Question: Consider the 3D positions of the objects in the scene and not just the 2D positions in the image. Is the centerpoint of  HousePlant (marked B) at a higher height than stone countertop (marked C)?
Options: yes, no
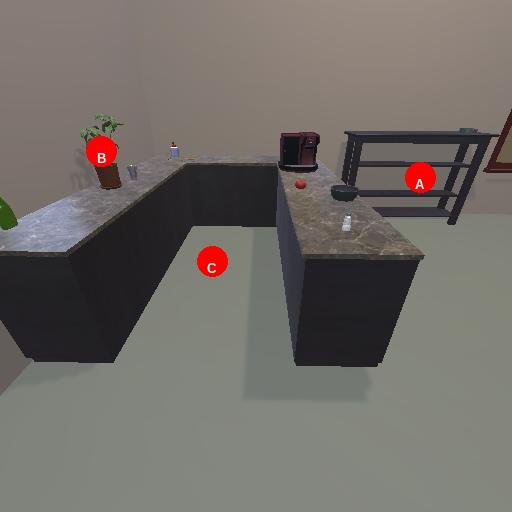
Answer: yes